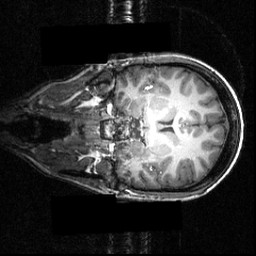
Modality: T1w
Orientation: coronal
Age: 21
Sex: female
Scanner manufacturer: siemens
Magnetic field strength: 3.951 T
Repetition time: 1.5 s
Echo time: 0.00335 s